Interaction volume radius: 10 \u00c5
Interaction volume height: 15 \u00c5
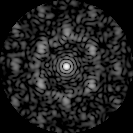
Disorder parameter: 0.7016